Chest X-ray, PA view. Patient: 45 years old, sex F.
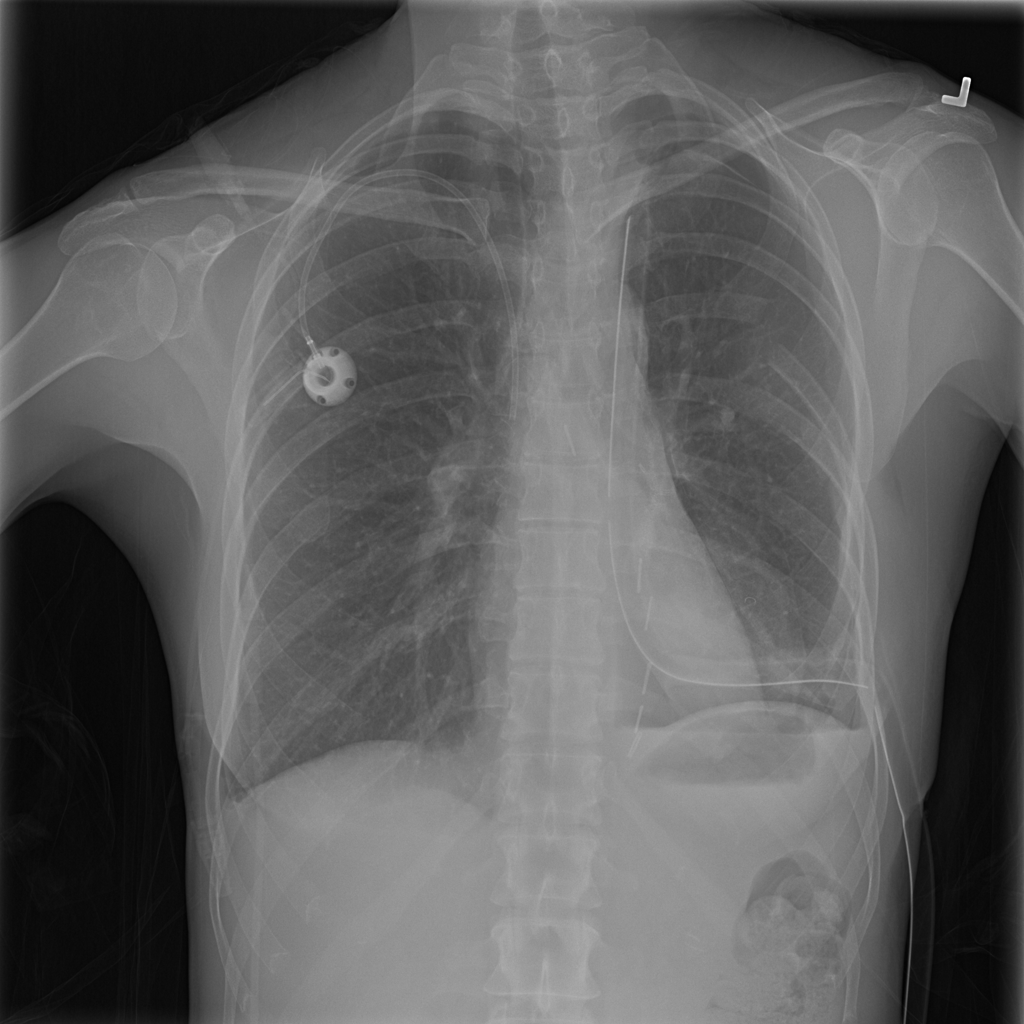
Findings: Effusion, Pneumothorax